Current action and preconditions to check: path_clear

Your task: For each precondition in the list above, predict whether it will hold at this action.

Consider the current scene as observed from the mobile robot's camera, and analyze the predicted future states of all dynamic agents (e.g., people, animals, vehicles, or any moving entities) within the NEXT SECOND.

IMPORTANT: Only answer "very likely" if you are absolutely certain—based on strong, clear evidence—that a dynamic agent will violate the precondition in the predicted future state. Do NOT answer "very likely" for unlikely, ambiguous, or low-probability risks.

Ask yourself for each precondition: Is there a high probability, with clear and convincing evidence, that the predicted future states of any dynamic agent will interfere with the predicted future state of the currently executing action within the NEXT SECOND, causing that precondition to fail?

Assess the risk level based on these predictions. Use "likely" or "very likely" if motions create a clear risk of interference.

Use "neutral" or "improbable" if agents are nearby but their predicted paths are clearly diverging or non-conflicting.

Failure Risk Categories: "very improbable", "improbable", "neutral", "likely", "very likely"

Answer Format: Output ONLY the probability_of_failure value from these categories: "very improbable", "improbable", "neutral", "likely", "very likely"

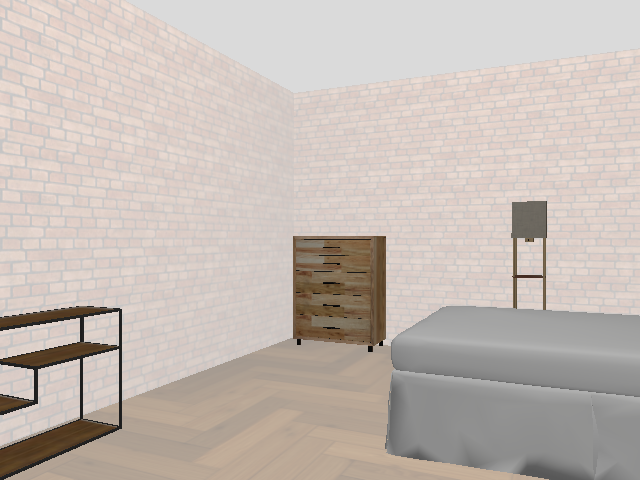

Answer: very improbable